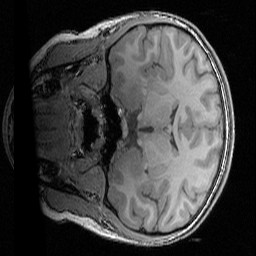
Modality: T1w
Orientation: coronal
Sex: female
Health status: ill
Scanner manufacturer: siemens
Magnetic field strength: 3 T
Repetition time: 1.57 s
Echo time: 0.00342 s